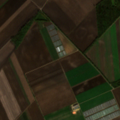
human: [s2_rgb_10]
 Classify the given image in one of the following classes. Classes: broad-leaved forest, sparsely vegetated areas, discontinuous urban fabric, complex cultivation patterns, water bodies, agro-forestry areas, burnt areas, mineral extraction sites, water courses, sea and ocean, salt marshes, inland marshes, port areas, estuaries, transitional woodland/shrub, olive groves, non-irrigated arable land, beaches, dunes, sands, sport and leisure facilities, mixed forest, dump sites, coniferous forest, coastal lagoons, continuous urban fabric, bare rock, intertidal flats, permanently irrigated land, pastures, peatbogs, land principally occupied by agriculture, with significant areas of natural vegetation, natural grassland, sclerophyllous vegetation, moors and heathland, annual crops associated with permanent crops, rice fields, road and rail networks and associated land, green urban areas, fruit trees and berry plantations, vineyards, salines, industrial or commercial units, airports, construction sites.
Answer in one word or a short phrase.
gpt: non-irrigated arable land